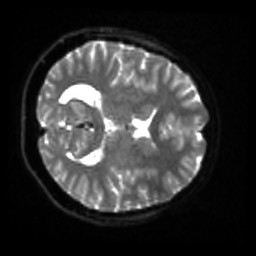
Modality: sbref
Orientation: axial
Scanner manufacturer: siemens
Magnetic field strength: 3 T
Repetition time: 4 s
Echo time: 0.0594 s